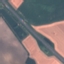
Land use / land cover class: Highway